高一 · 立体几何学
如图, $A B$ 是圆 $O$ 的直径, $P A$ 垂直于圆 $O$ 所在平面 $A B C$, 点 $C$ 是圆上的任意一点, 图中互相垂直平面的对数为 $(\quad)$

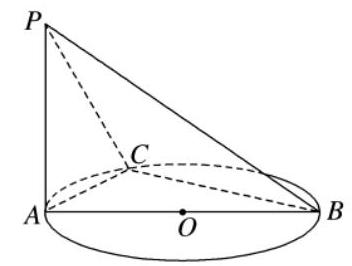
A. 4
B. 3
C. 2
D. 1
答案: B
解析: $\because P A \perp$ 圆 $O$ 所在平面 $A B C$,

$\therefore$ 平面 $P A B \perp$ 平面 $A B C$,

同理可得：平面 $P A C \perp$ 平面 $A B C$,

$\because A B$ 是圆 $O$ 的直径, $\therefore B C \perp A C$,

又 $\because P A \perp$ 圆 $O$ 所在平面 $A B C, B C \subset$ 平面 $A B C$,

$\therefore P A \perp B C$.

又 $\because P A \cap A C=A, P A, A C \subset$ 平面 $P A C$.

$\therefore B C \perp$ 平面 $P A C$.

又 $\because B C \subset$ 平面 $P B C, \therefore$ 平面 $P B C \perp$ 平面 $P A C$.

综上相互垂直的平面共有 3 对。